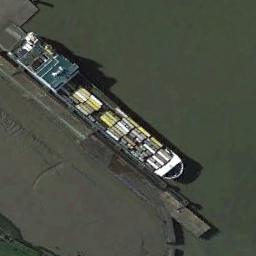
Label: ship